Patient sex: M
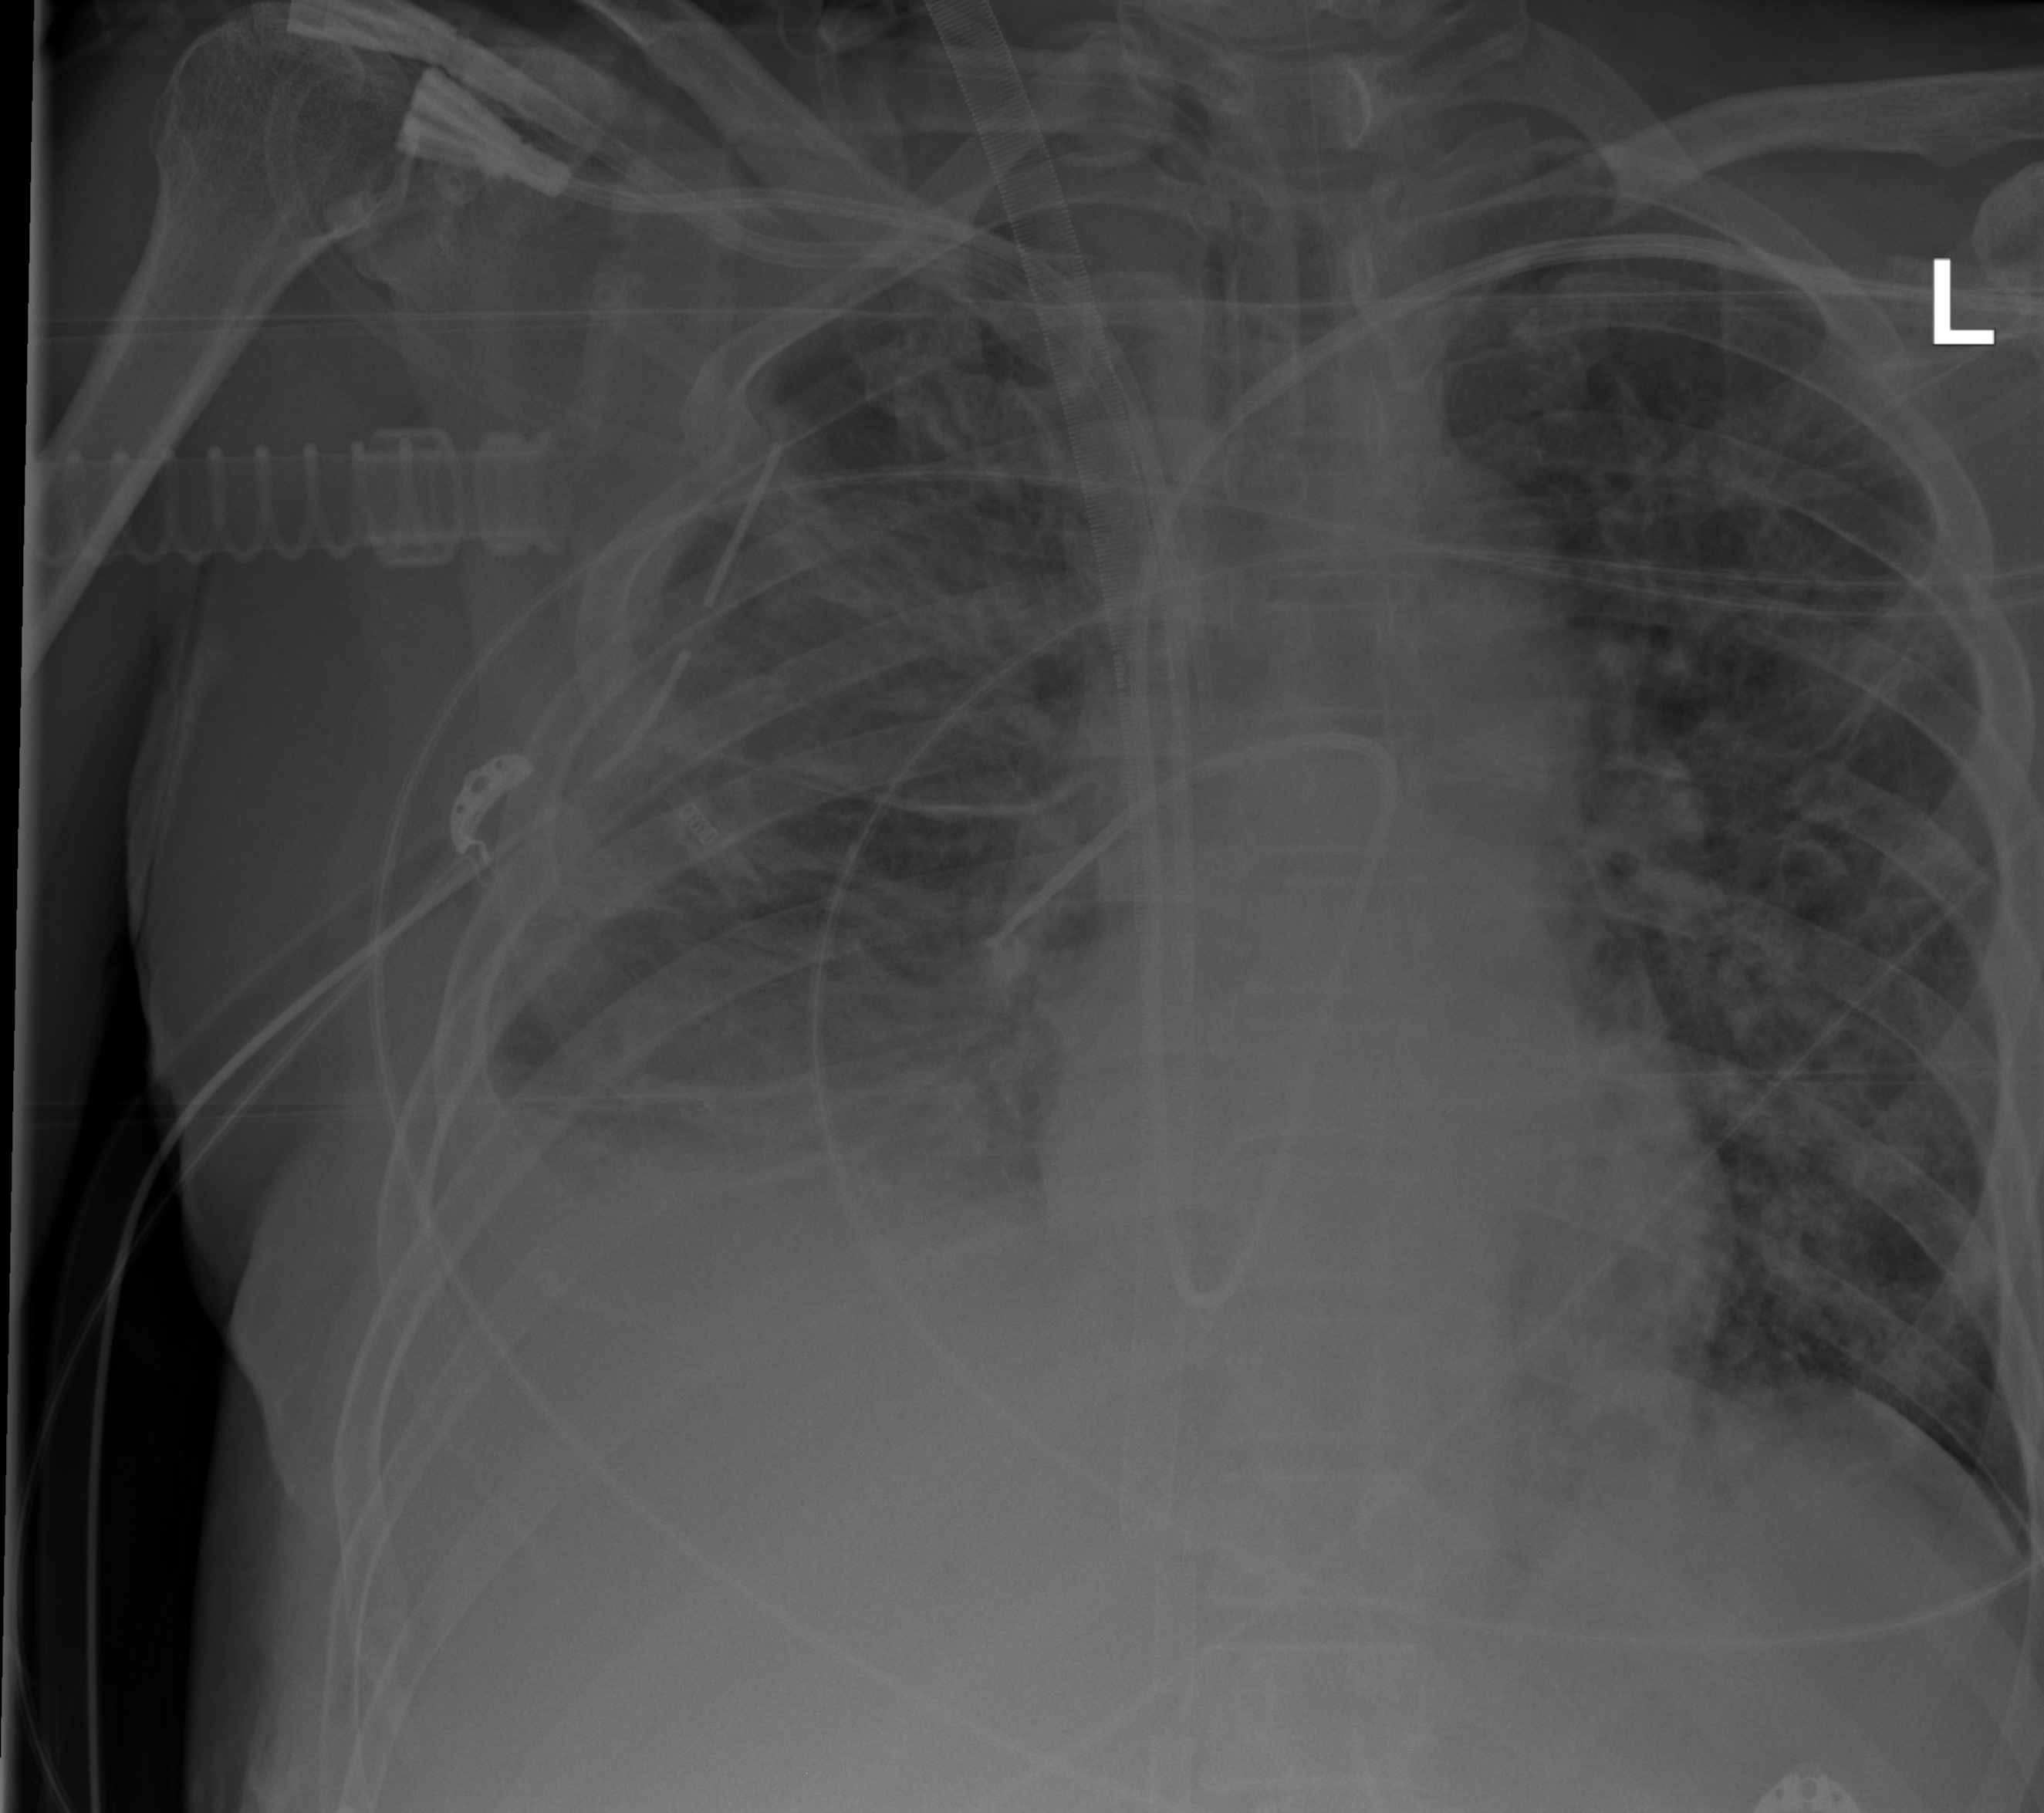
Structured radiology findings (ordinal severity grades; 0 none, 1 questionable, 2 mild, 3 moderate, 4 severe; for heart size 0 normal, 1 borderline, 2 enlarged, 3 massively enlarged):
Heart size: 0
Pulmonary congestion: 3
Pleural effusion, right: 3
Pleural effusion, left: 0
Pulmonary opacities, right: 3
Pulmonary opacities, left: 3
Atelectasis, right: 3
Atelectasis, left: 3